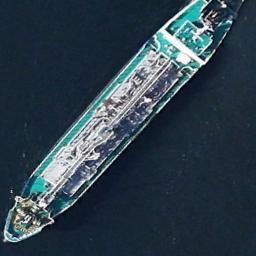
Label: ship